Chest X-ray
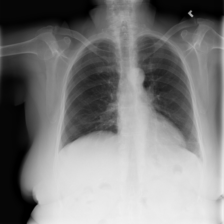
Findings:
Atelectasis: negative
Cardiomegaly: negative
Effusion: negative
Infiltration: negative
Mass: negative
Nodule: negative
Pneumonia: negative
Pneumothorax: negative
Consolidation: negative
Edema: negative
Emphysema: negative
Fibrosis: negative
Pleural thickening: negative
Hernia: negative